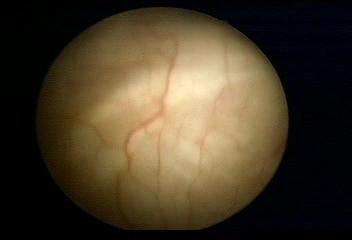
Modality: WLC
Class: Normal mucosa
Bladder cancer association: No